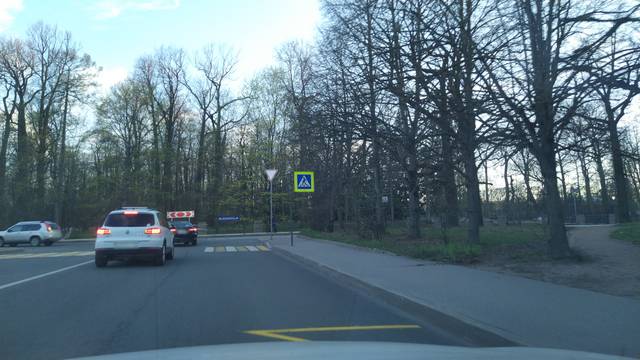
Region: Russia
Coordinates: 59.716, 30.404